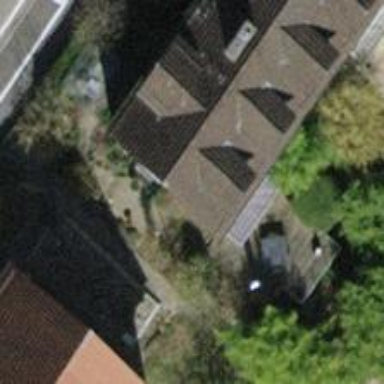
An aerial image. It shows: House with tiled roof.